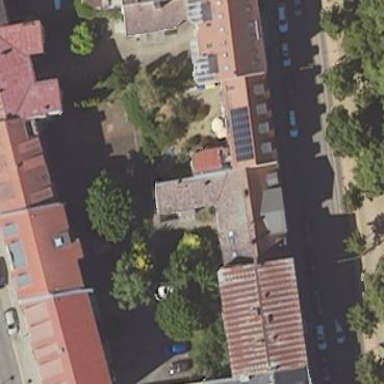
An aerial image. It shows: View of apartment building.